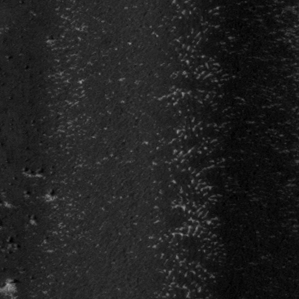
Label: frost